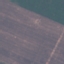
Land use / land cover: AnnualCrop